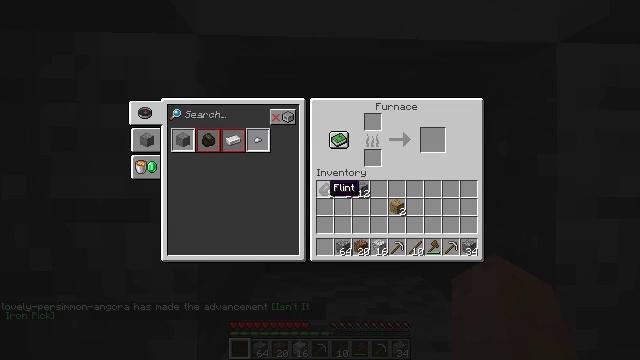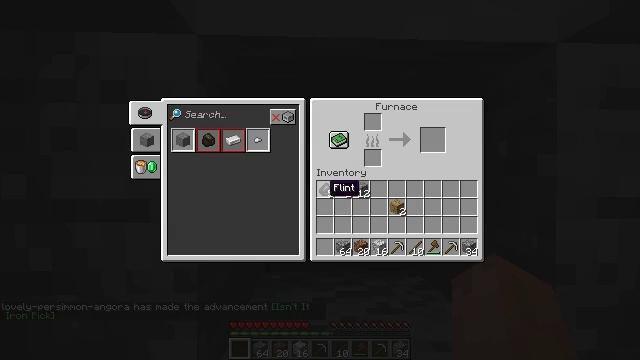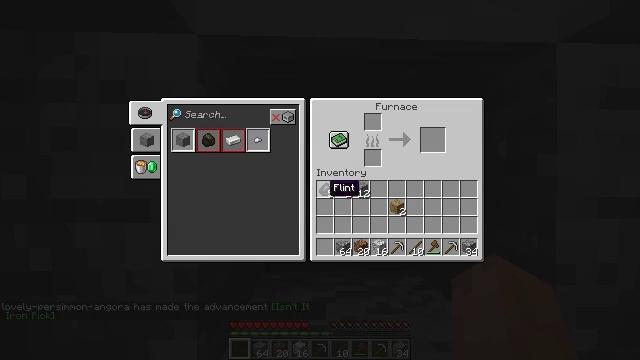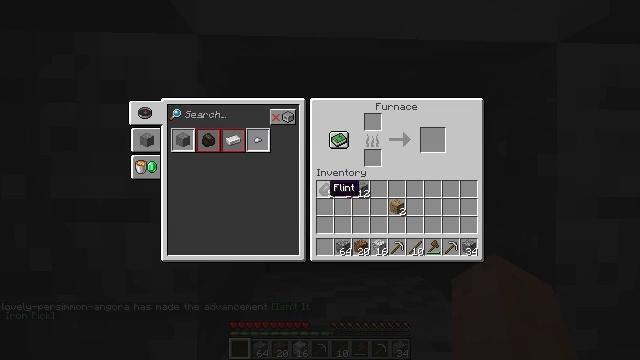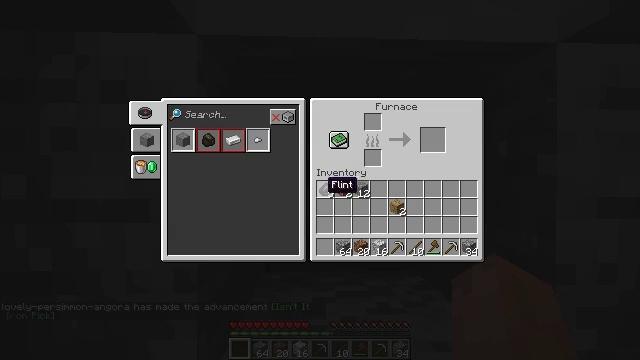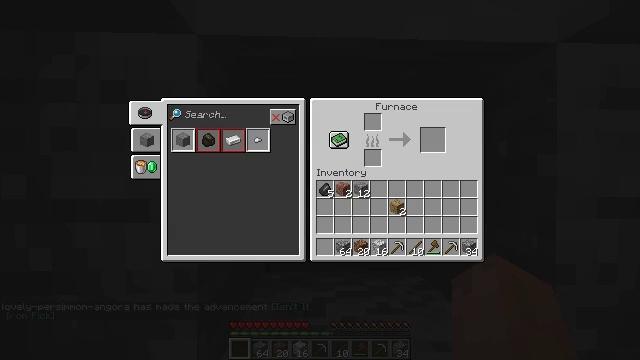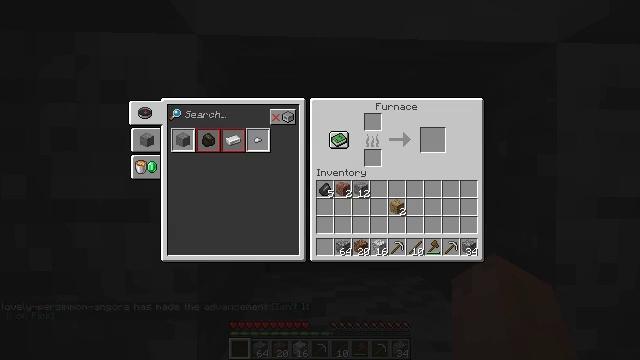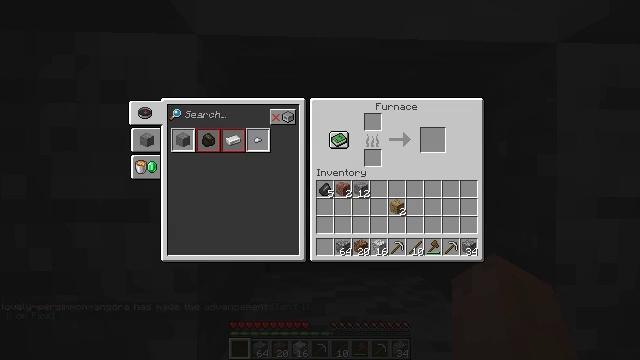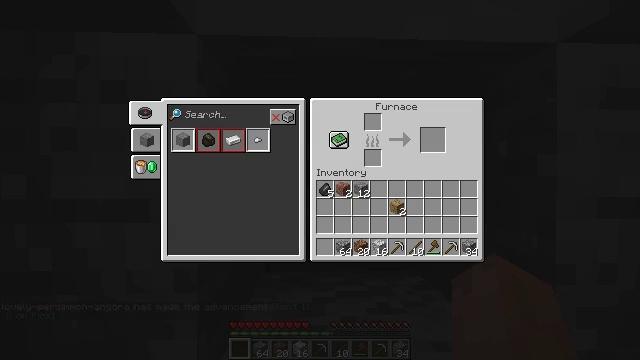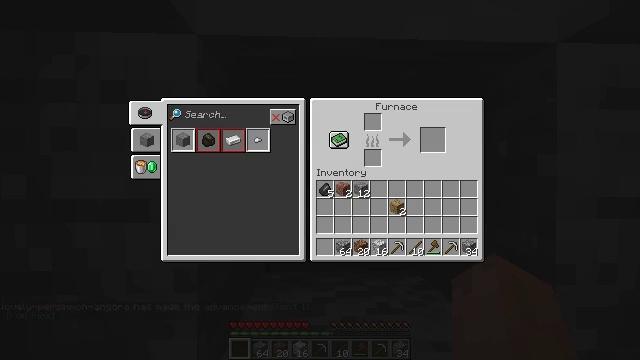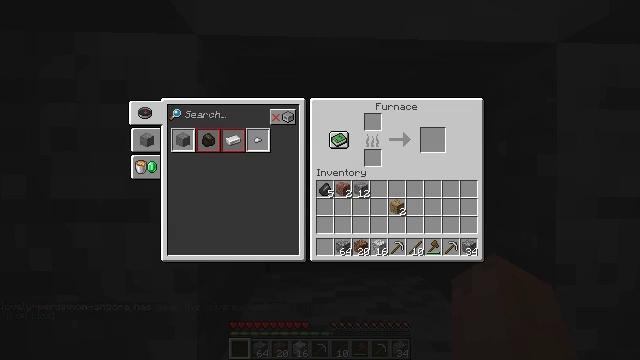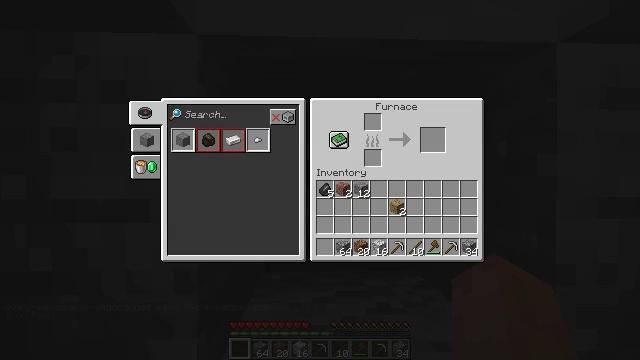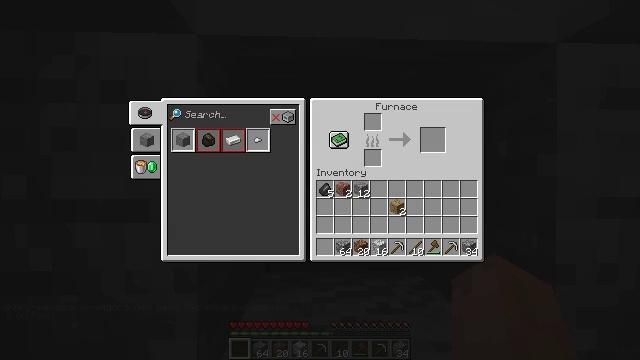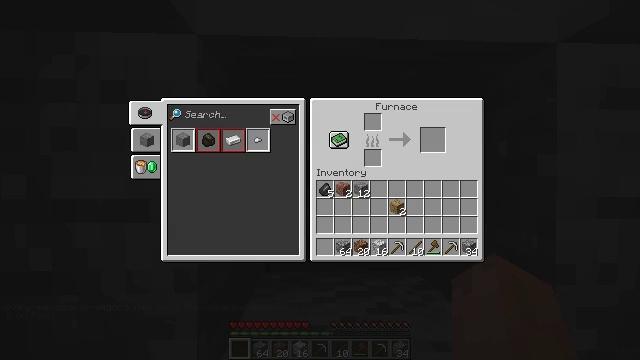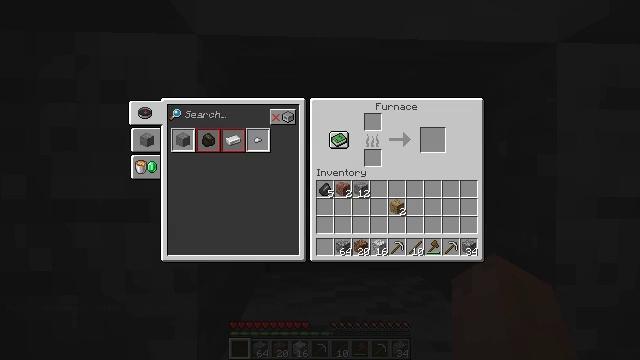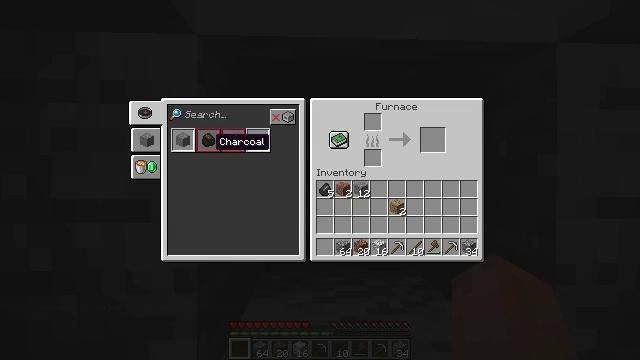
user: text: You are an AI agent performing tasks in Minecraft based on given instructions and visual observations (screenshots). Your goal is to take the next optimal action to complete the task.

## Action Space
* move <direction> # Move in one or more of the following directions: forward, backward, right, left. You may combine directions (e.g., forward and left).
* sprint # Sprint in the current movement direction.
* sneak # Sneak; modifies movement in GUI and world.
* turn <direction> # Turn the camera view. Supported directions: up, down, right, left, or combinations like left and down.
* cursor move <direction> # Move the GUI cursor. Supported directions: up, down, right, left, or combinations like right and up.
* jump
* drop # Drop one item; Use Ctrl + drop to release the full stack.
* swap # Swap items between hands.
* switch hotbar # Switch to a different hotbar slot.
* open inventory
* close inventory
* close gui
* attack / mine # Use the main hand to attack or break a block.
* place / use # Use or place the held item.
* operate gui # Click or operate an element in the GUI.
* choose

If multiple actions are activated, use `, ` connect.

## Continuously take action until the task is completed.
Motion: motion action
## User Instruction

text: Collect the oak trapdoor for re-use.
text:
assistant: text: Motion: no_op
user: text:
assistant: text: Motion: no_op
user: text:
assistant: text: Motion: no_op
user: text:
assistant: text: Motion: no_op
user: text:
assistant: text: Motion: cursor move left
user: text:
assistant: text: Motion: no_op
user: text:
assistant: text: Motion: no_op
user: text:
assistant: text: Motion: no_op
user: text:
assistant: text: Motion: no_op
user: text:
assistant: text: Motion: cursor move left
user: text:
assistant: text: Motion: cursor move left
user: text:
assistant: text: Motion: cursor move left and up
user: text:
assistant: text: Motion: cursor move left and up
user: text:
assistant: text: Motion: cursor move left and up
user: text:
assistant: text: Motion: no_op
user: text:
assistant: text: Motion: no_op
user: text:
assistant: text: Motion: no_op
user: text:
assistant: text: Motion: no_op
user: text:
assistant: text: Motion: no_op
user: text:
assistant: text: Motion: no_op
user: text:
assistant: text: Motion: no_op
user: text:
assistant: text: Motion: no_op
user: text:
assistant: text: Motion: no_op
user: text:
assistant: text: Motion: no_op
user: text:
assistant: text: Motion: no_op
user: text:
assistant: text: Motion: no_op
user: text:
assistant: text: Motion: no_op
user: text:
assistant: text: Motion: no_op
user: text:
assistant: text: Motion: no_op
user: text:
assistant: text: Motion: no_op